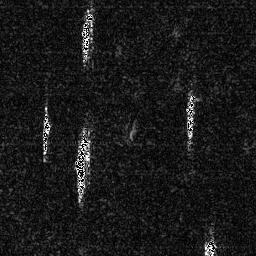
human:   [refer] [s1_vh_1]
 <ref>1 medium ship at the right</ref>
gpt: <box>[[71, 35, 76, 54, 0]]</box>

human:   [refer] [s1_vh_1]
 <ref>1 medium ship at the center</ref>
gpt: <box>[[27, 50, 35, 77, 0]]</box>

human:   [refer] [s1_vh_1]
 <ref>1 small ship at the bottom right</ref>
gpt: <box>[[77, 92, 84, 99, 0]]</box>